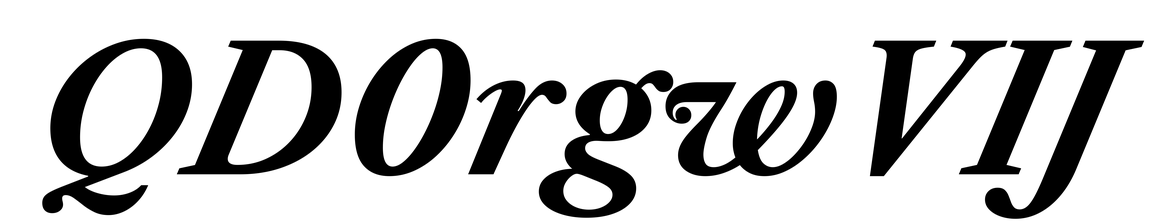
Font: LibreCaslonText-Italic_Bold_Italic